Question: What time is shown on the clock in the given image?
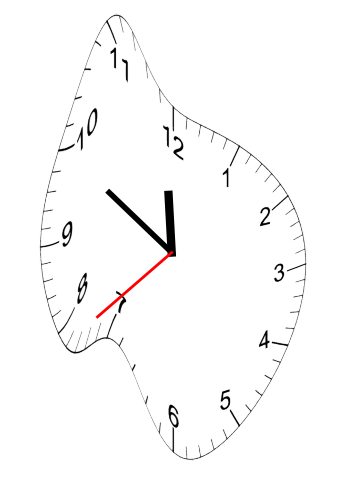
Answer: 11:49:38